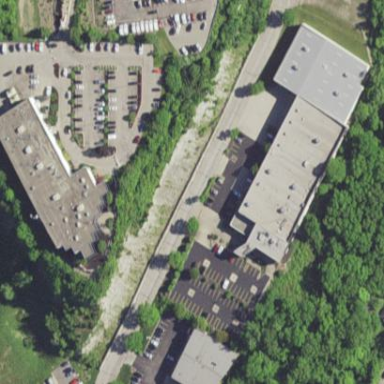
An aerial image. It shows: Parking area with surface.